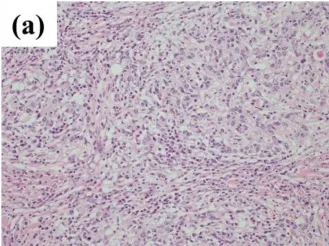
Pathological findings are shown. Each cancer was pathologically diagnosed as separate adenocarcinoma. . (a) Gastric cancer;. Adenocarcinoma, U, Gre, type 2, 40 mm x 40 mm, tub2 > por2, pT3(SS), sci, INFc, ly3, v3, pN3a, pPM0, pDM0.
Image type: pathology (h&e)